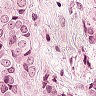
Metastatic tissue present: yes